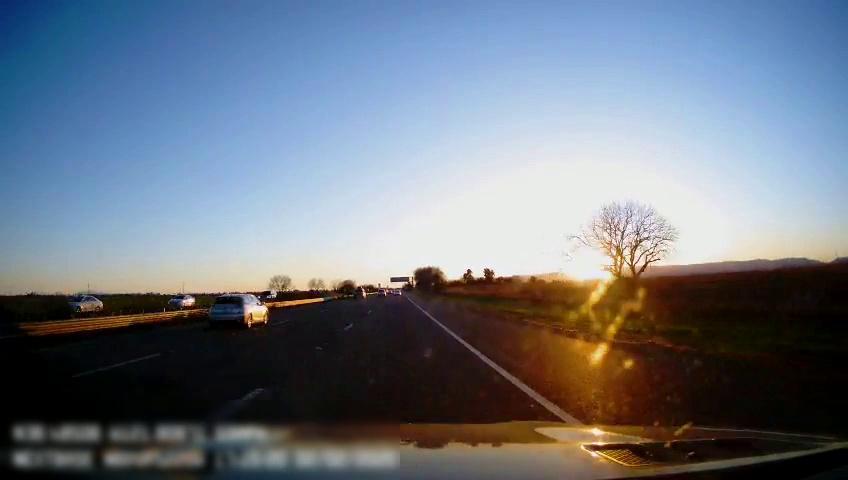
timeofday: Day
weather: Sunny
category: Drivable Space
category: Vehicles | SUV
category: Vehicles | SUV
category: Vehicles | SUV
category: Vehicles | Car
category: Vehicles | Car
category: Lanes | Alternate Lane
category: Lanes | Alternate Lane
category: Lanes | Current Lane
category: Lanes | Alternate Lane
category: Traffic | Signs